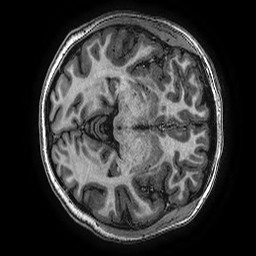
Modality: T1w
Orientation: axial
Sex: female
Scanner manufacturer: ge
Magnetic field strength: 3 T
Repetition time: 0.00766 s
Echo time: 0.003476 s